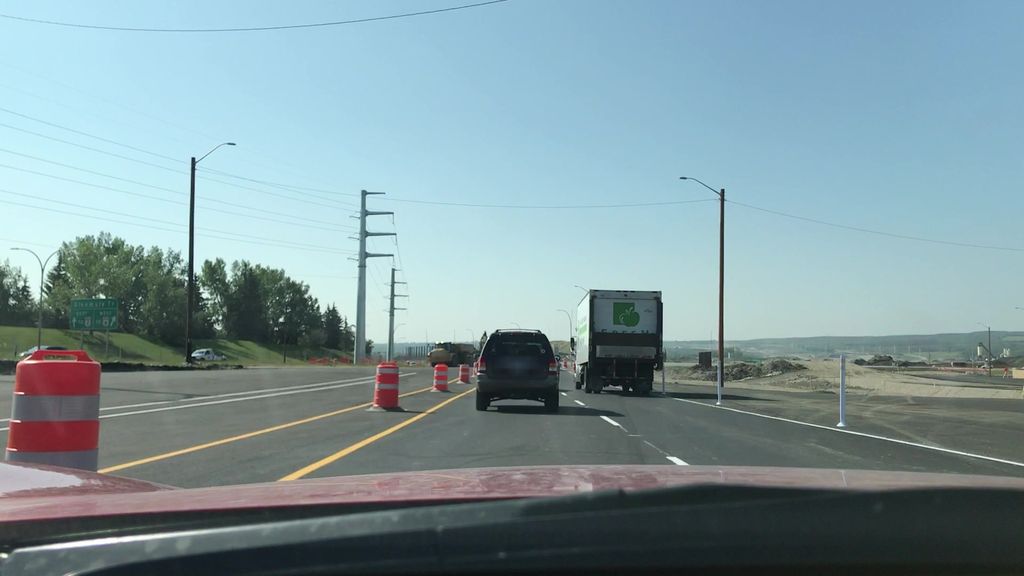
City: calgary